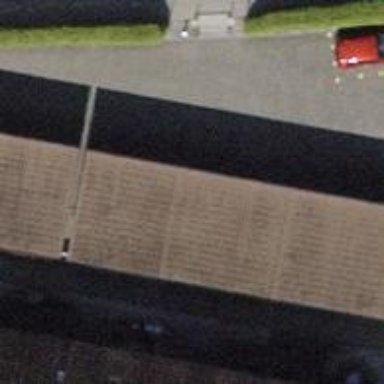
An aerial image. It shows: Driveway made of paving stones.